Question: I have a csv file like that:
'''
id,Annee,Origine,Pax_Total
1,2014,AJACCIO,27494
2,2019,AJACCIO,57525
3,2014,ANGERS,1724
4,2019,ANGERS,4725
...
'''
And I want to group per Origine and have the sum of Pax_Total.
The aim is to create a bar chart with Chart.js.
There is my code:
'''
d3.csv("https://raw.githubusercontent.com/gflowiz/mapathon/master/DGAC_flux.csv")
.then(makeChart);
function makeChart(ville) {
var sumPaxTotal = d3.rollups(ville, v => d3.sum(v, d => d.Pax_Total), d => d.Origine)
var villeOrigine = d3.groups(ville, d => d.Origine)
var ctx = document.getElementById('chart').getContext('2d');
var chart = new Chart(ctx, {
type: 'horizontalBar',
option:{
maintainAspectRatio: true,
legend: {
display: false
}
},
data: {
labels: villeOrigine,
datasets: [
{
data: sumPaxTotal,
backgroundColor: '#F15F36'
}
]
}
});
console.log(sumPaxTotal)
}
'''
Here is the console log for sumPaxTotal.

I think there is an "array" problem and after lot of research, it's not clear for me...
Thanks for your help.
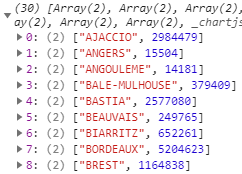
Answer: Using <URL>, this could be done as follows:
'''
data: {
labels: sumPaxTotal.map(v => v[0]),
datasets: [{
label: 'DGAC-Flux',
data: sumPaxTotal.map(v => v[1]),
backgroundColor: '#F15F36'
}]
}
'''
Please take a look at your amended code below:
'''
d3.csv("https://raw.githubusercontent.com/gflowiz/mapathon/master/DGAC_flux.csv").then(makeChart);
function makeChart(ville) {
let sumPaxTotal = d3.rollups(ville, v => d3.sum(v, d => d.Pax_Total), d => d.Origine);
let chart = new Chart('chart', {
type: 'horizontalBar',
data: {
labels: sumPaxTotal.map(v => v[0]),
datasets: [{
label: 'DGAC-Flux',
data: sumPaxTotal.map(v => v[1]),
backgroundColor: '#F15F36'
}]
},
options: {
legend: {
display: false
}
}
});
}
'''
'''
<script src="https://cdnjs.cloudflare.com/ajax/libs/d3/6.2.0/d3.min.js"></script>
<script src="https://cdnjs.cloudflare.com/ajax/libs/Chart.js/2.9.4/Chart.min.js"></script>
<canvas id="chart" height="250"></canvas>
'''